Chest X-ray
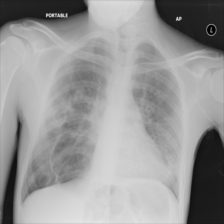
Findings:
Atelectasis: negative
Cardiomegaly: negative
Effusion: negative
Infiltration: negative
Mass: negative
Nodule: negative
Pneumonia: negative
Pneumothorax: negative
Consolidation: negative
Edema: negative
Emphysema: negative
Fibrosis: negative
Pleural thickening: negative
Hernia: negative